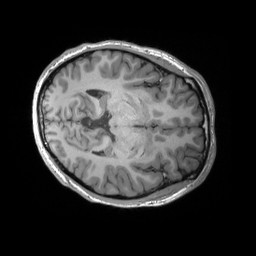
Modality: T1w
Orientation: axial
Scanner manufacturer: siemens
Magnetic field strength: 3 T
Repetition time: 2.25 s
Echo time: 0.00306 s